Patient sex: M
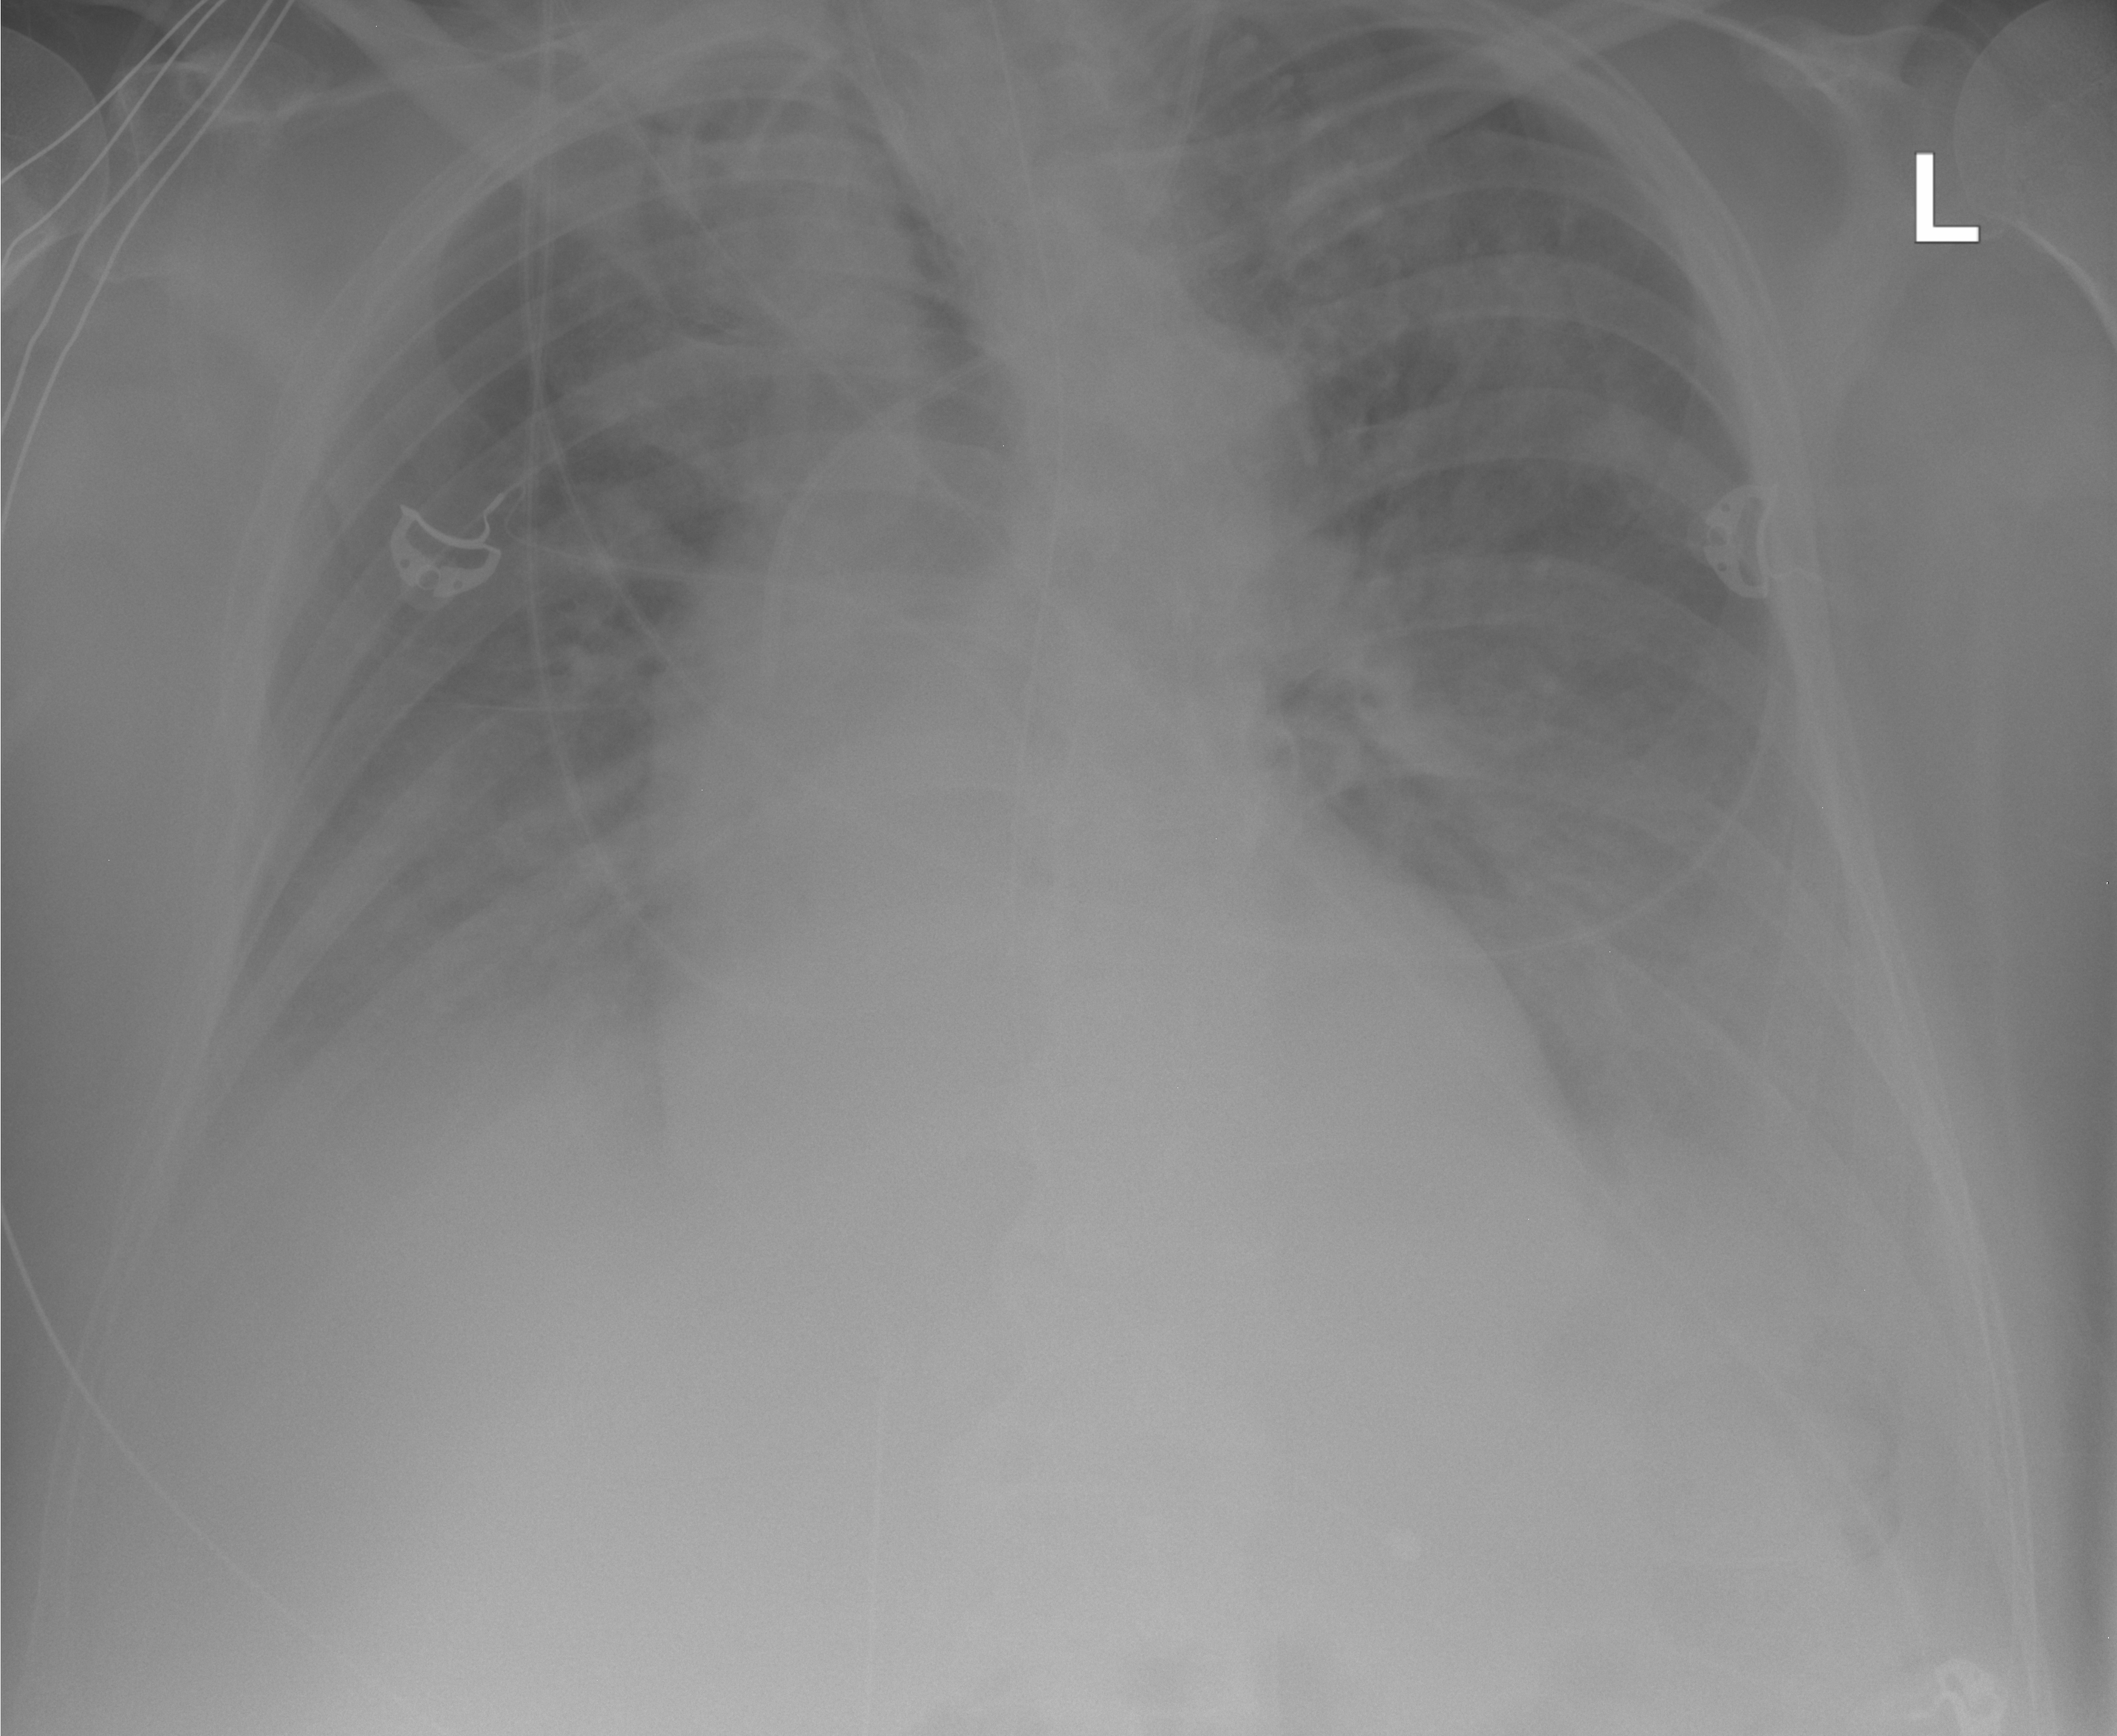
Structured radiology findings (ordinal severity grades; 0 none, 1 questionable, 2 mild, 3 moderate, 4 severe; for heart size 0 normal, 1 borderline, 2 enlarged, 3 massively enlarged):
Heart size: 0
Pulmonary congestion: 2
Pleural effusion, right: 2
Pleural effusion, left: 2
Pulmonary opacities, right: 3
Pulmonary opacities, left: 2
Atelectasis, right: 2
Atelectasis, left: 2